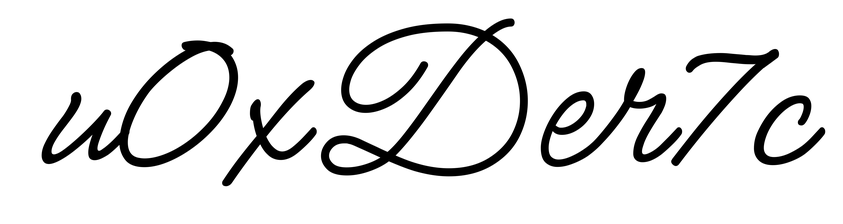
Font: MeowScript-Regular